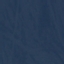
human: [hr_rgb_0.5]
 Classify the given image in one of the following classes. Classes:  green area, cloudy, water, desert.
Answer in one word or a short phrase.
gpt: water